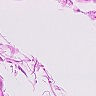
Metastatic tissue present: no